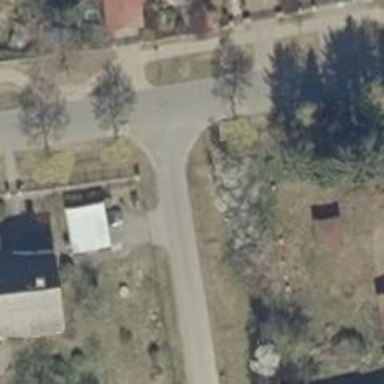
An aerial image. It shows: Residential road with asphalt surface.